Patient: sex M, age 66
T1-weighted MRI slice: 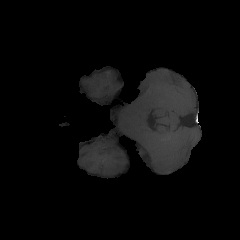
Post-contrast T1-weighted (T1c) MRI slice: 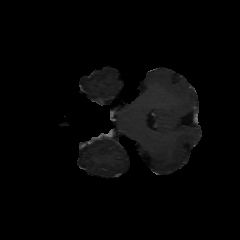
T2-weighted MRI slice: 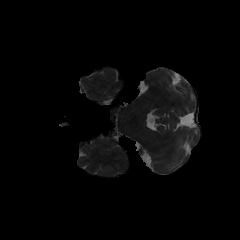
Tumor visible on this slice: no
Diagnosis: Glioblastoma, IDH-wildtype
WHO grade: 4